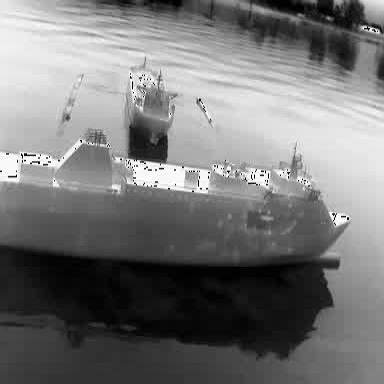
There is a liner in the infrared image.